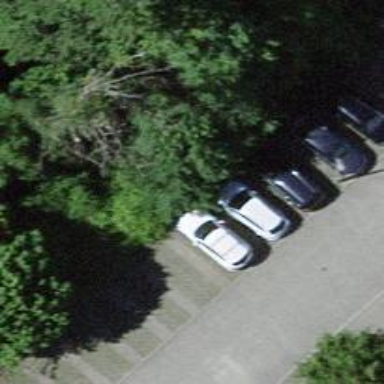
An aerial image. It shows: Parking available on the street side.